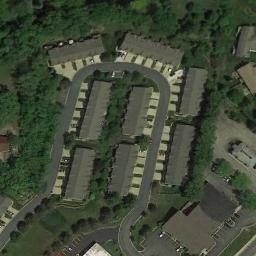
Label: medium_residential